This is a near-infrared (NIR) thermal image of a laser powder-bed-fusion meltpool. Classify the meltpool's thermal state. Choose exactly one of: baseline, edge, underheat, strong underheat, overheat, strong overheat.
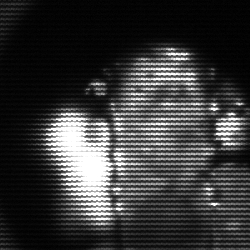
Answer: strong underheat